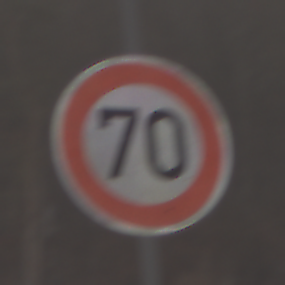
Verkehrszeichen: Geschwindigkeit70
Umgebung: Outdoor, Nature
Tageszeit: Midday
Wetter: Overcast
Licht: Natural
Jahreszeit: Winter
Kontrast: LowContrast